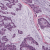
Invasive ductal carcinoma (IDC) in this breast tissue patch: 1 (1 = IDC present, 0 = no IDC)